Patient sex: M
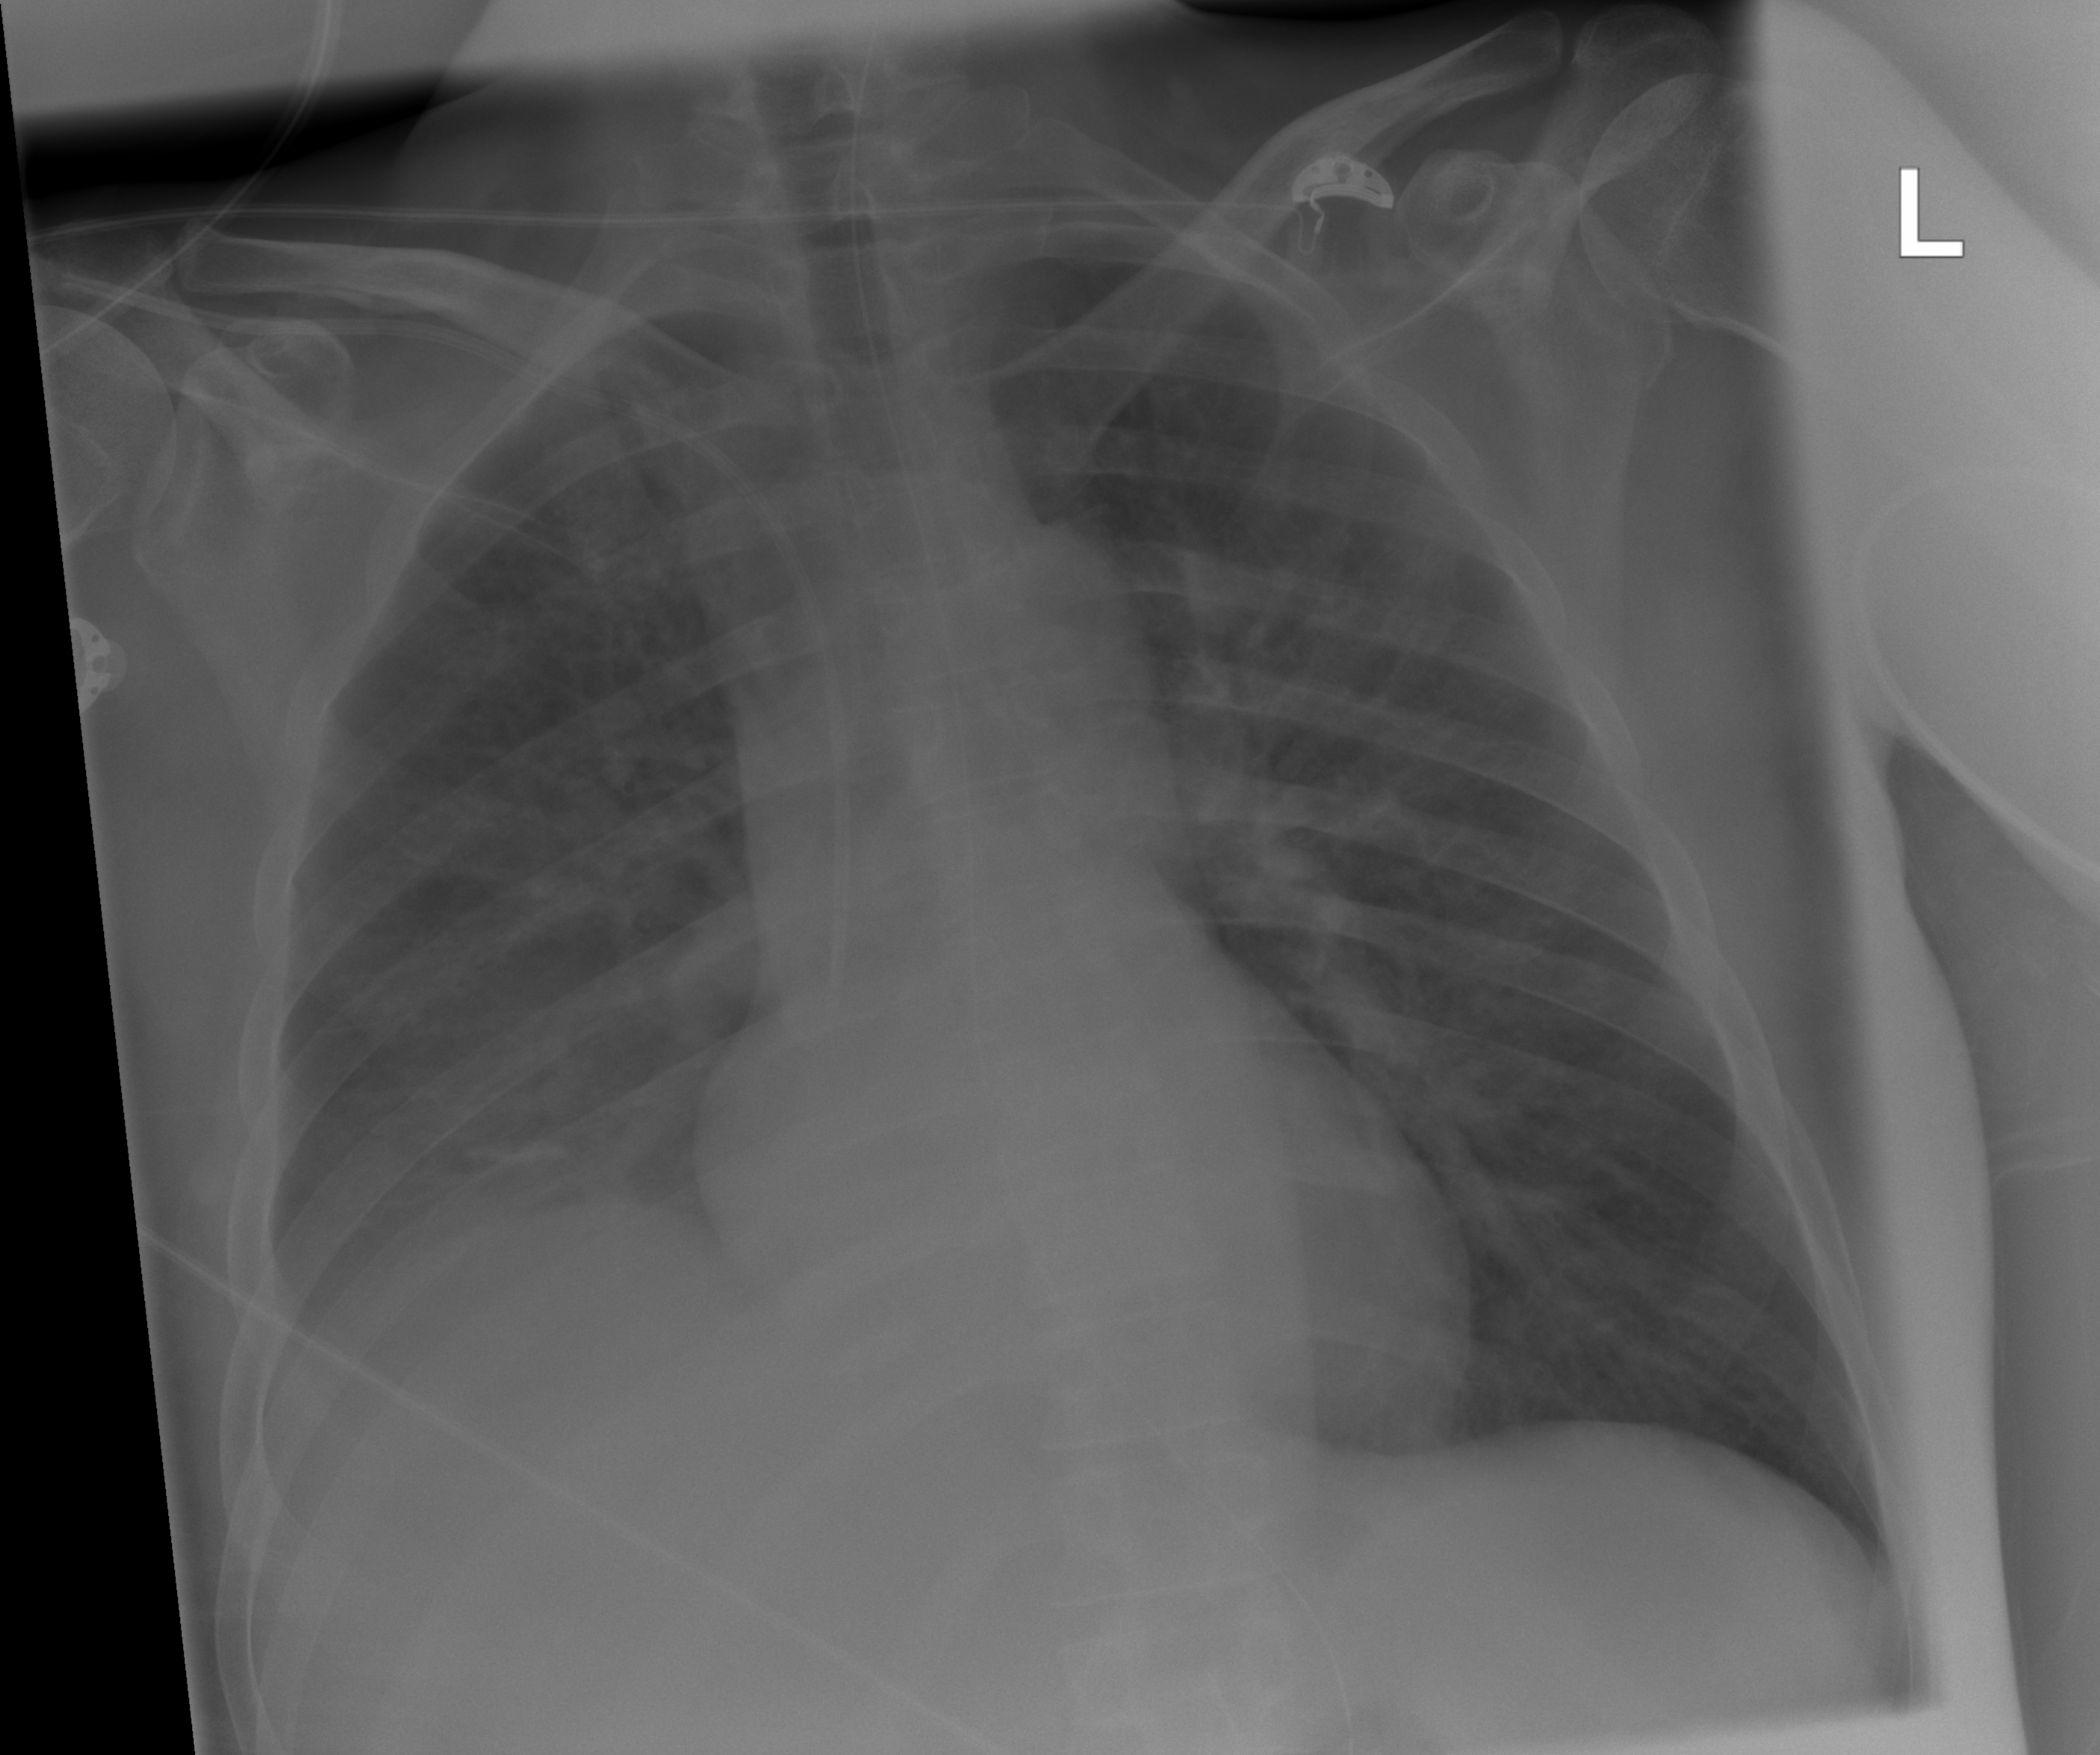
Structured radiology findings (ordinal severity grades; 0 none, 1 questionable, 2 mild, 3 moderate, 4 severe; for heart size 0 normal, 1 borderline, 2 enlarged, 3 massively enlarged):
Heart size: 0
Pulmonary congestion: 2
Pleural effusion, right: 2
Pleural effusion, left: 0
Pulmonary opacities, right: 2
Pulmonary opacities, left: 2
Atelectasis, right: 2
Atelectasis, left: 0